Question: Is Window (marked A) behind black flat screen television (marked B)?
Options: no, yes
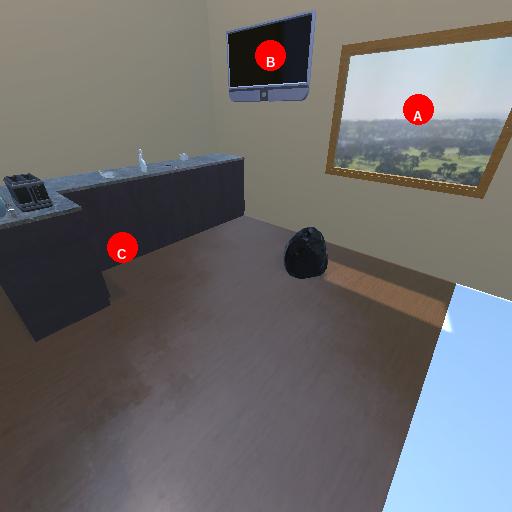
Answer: no